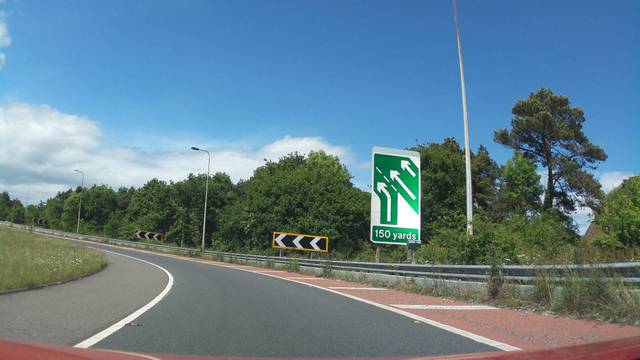
Region: United Kingdom
Coordinates: 50.68, -3.514